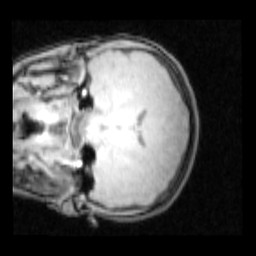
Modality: PDw
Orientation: coronal
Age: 12
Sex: female
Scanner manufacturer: siemens
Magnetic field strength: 3 T
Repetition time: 0.25 s
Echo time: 0.00103 s